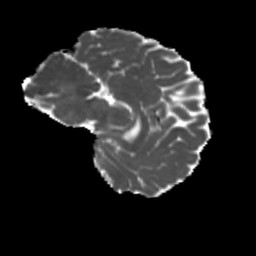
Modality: MD
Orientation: sagittal
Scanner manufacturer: siemens
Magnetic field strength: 3 T
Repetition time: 4 s
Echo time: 0.0594 s